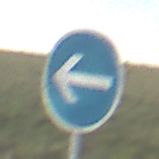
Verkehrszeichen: VorgeschriebeneFahrtrichtungHierLinks
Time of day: Night
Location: Outdoor (Nature)
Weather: Clear
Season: NotSpecified
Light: Natural